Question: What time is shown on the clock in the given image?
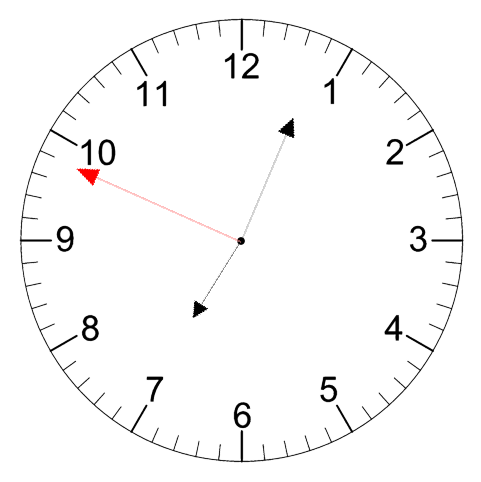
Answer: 07:03:49